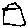
Label: house